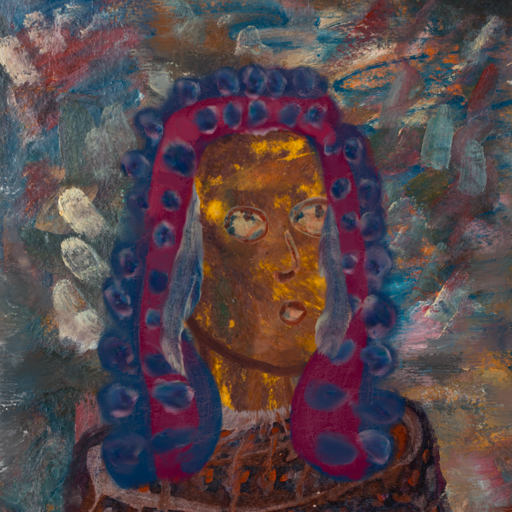
Background: Boggyland, Head And Neck Side: Comrade, Face Side: Orphan, Bust: Hypocrite, Hair Side: Hill_Girl, Head Accessory: Blank, Second Necklace: Blank, Necklace: Blank, Baby: Blank